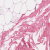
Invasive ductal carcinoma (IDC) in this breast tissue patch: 0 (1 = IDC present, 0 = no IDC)